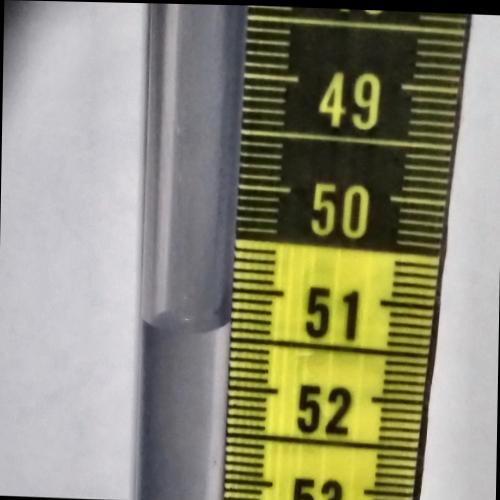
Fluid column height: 51.4 cm